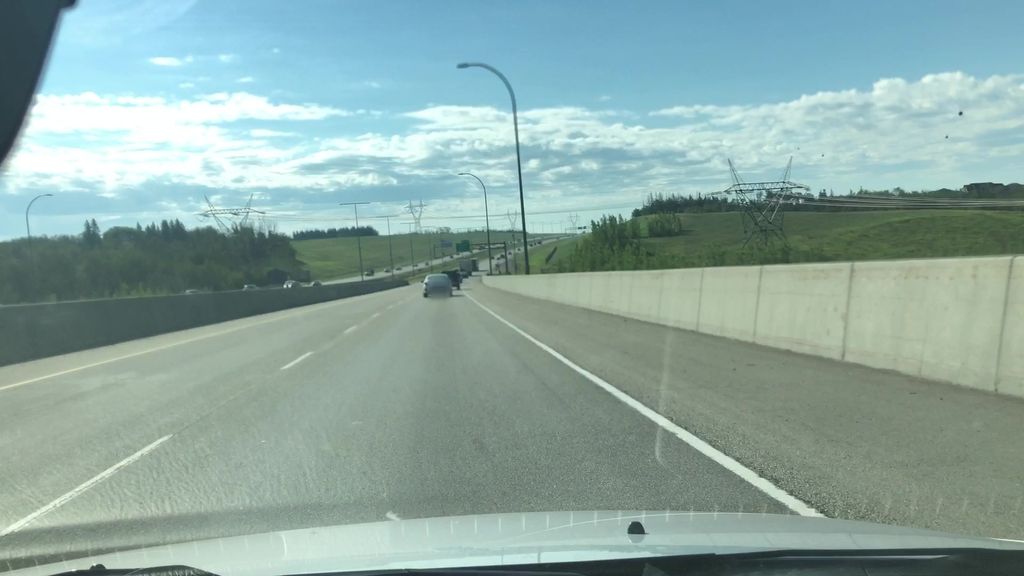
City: edmonton